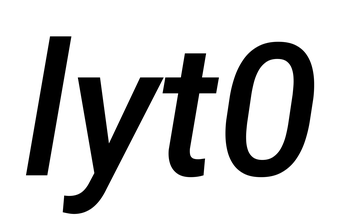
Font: Roboto-Italic_Medium_Italic